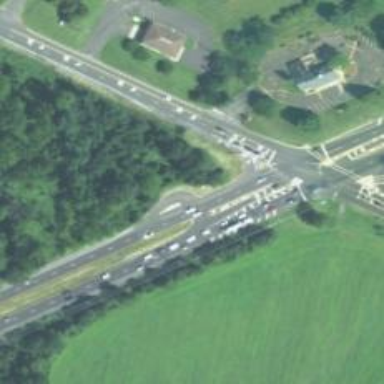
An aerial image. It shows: Trunk_link highway with jughandle junction.